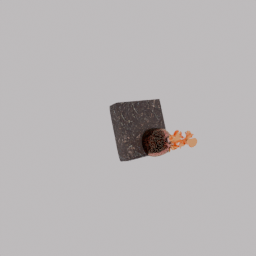
Label: decoration